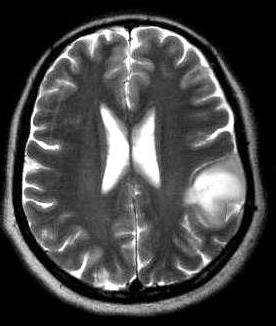
Label: notumor